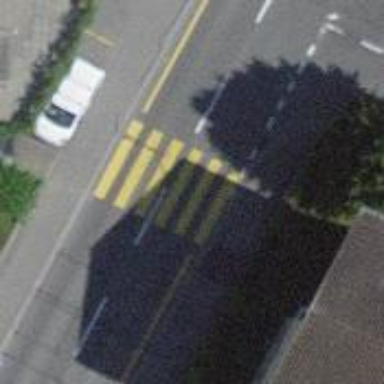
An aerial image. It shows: Uncontrolled zebra crossing with notable zebra markings.